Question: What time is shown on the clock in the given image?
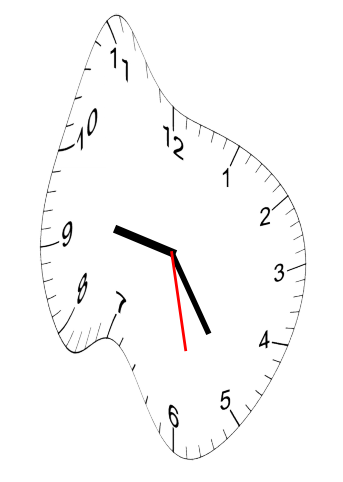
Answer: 09:24:28